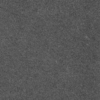
Label: dusty